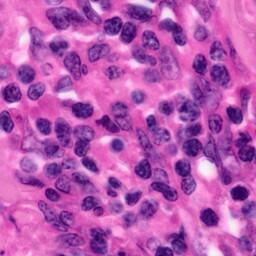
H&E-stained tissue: Pancreatic